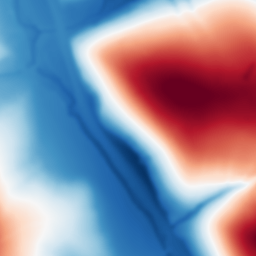
Category: multiscale
Decomposition family: dog_multiscale
Decomposition parameters: sigma_ratio: 2
n_scales: 6
base_sigma: 2
Upsampling method: quartic
Upsampling parameters: scale: 2
Upsampling scale: 2